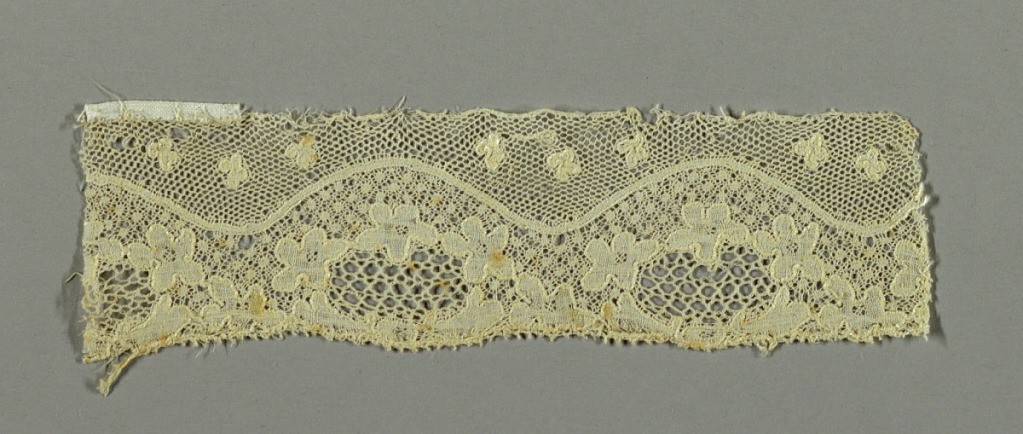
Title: Fragment
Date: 18th century
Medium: linen Technique: bobbin lace (Mechlin-style)
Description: Design of ovals surrounded by conventionalized blossoms. Tiny quatrefoils scattered over upper ground. Mechlin ground and snowball ground.